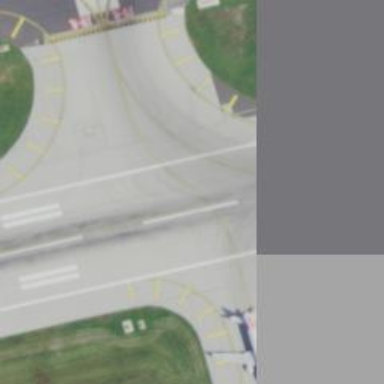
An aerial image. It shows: View of taxiway at the airport.